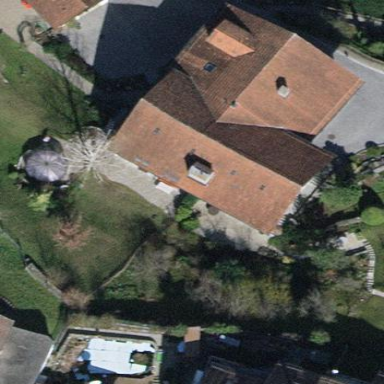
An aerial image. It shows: Building with tile roof.